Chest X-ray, PA view. Patient: 26 years old, sex M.
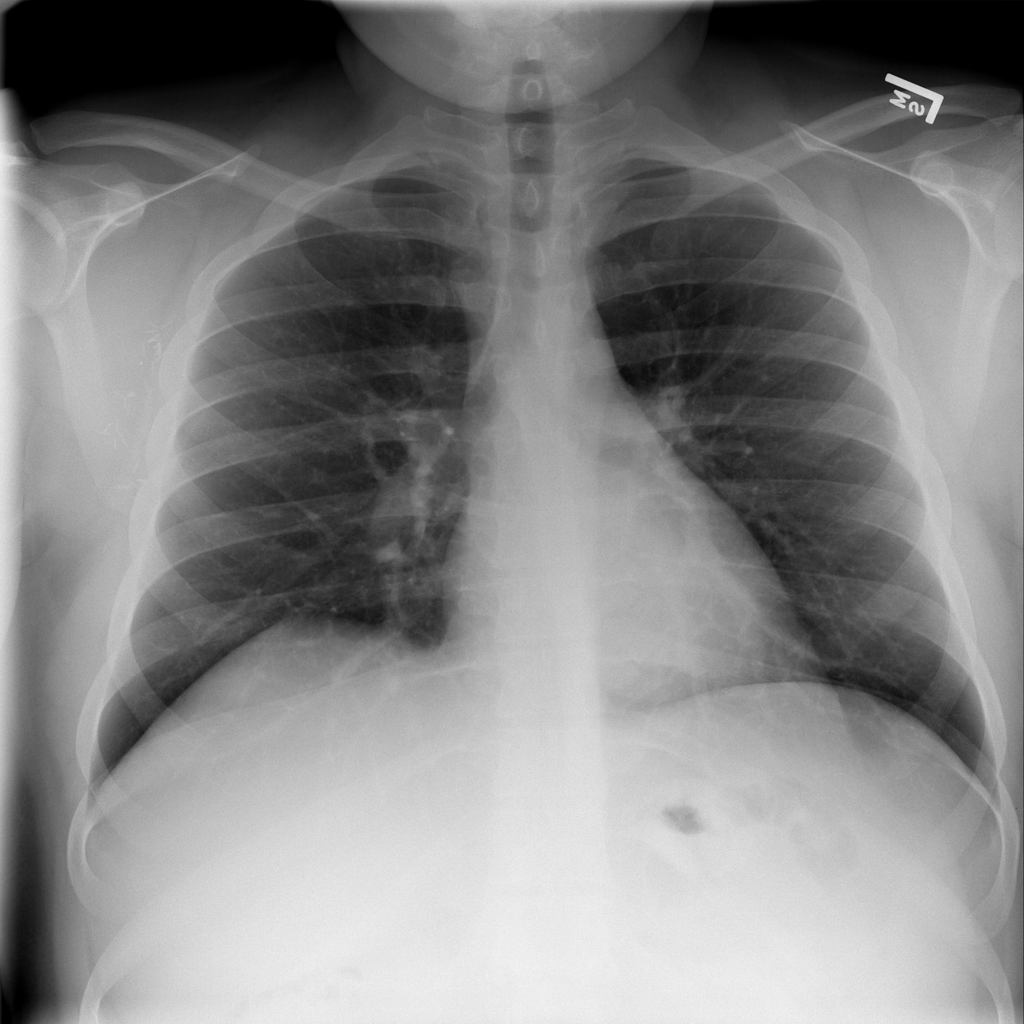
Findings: No Finding